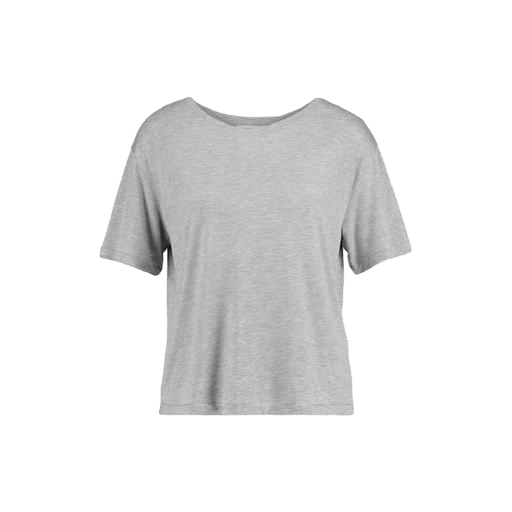
gray t-shirt woman, low neck tee light heather, gray yoga tee, white background